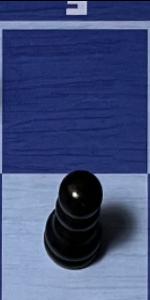
Label: Pawn_Black